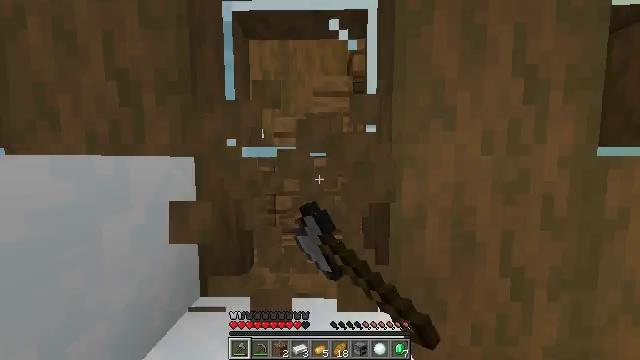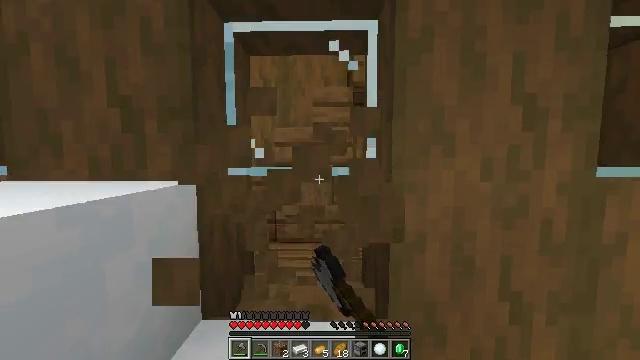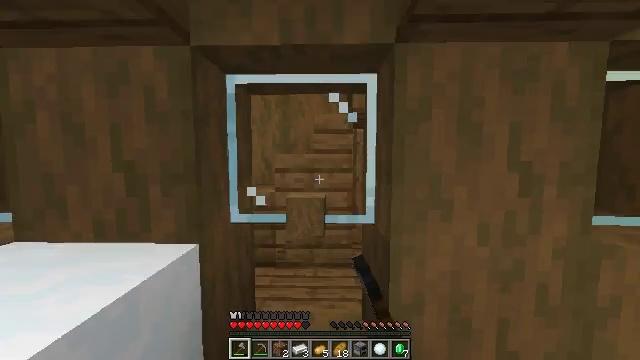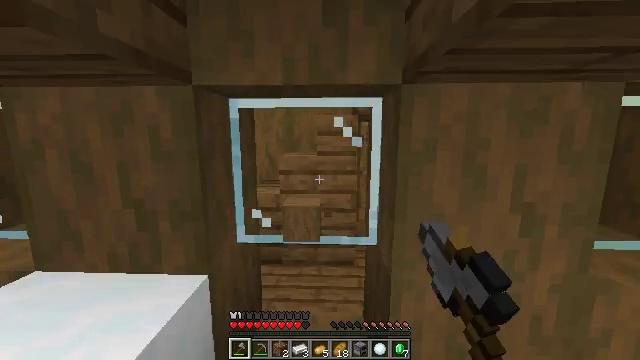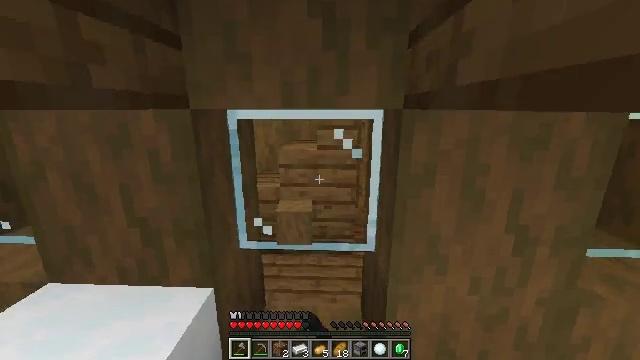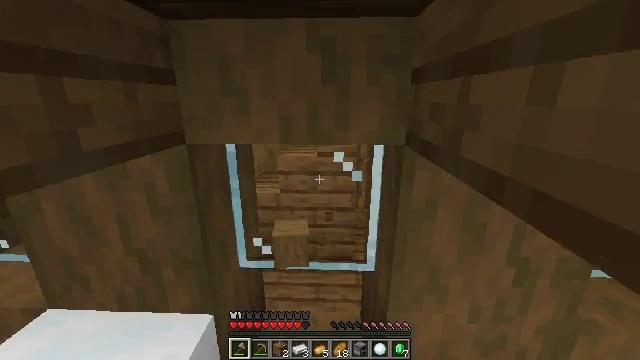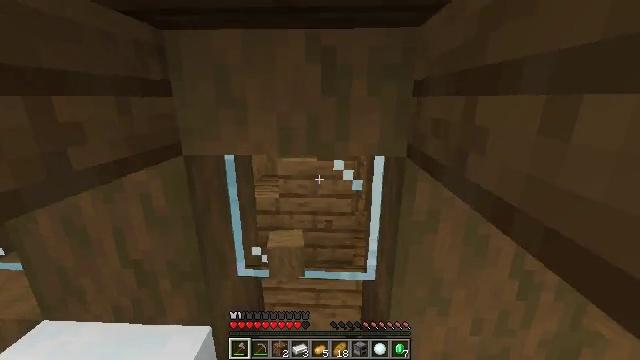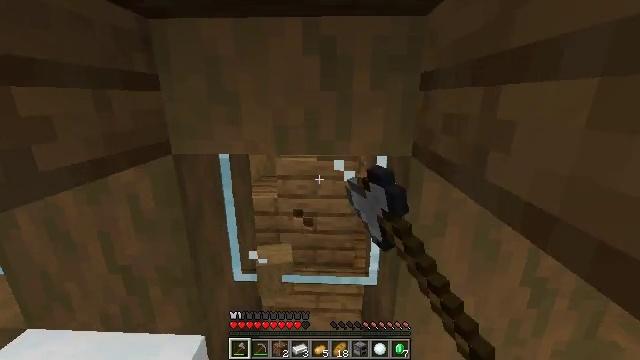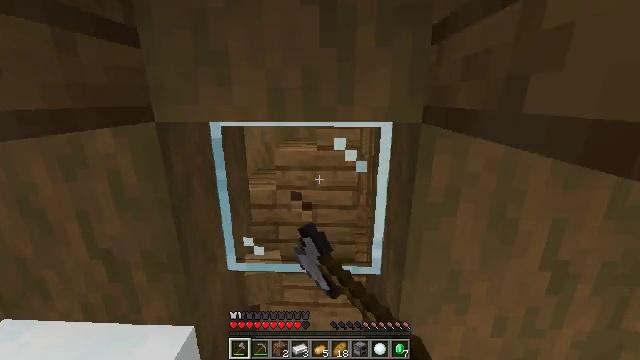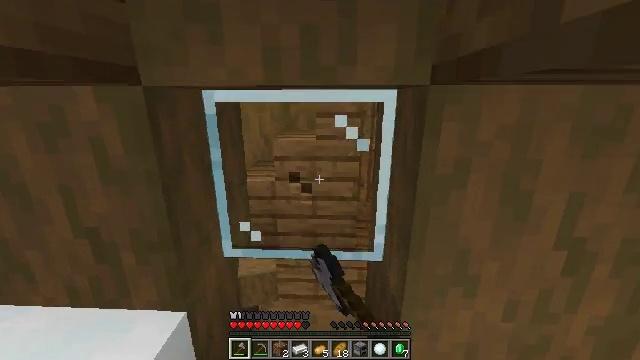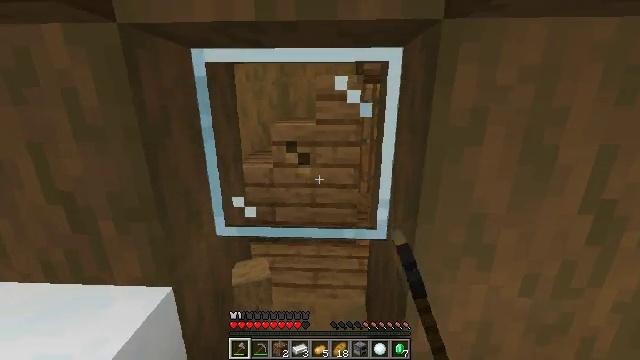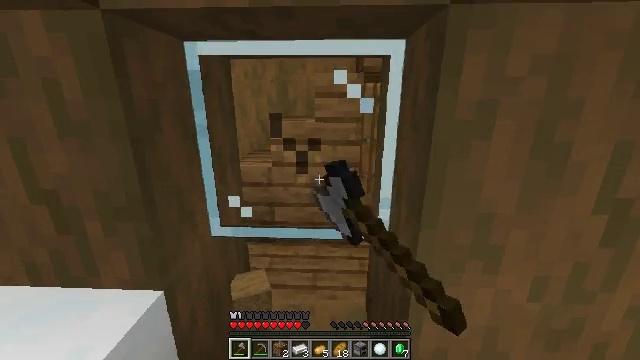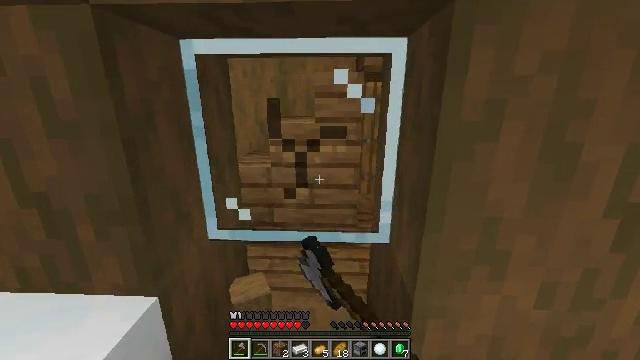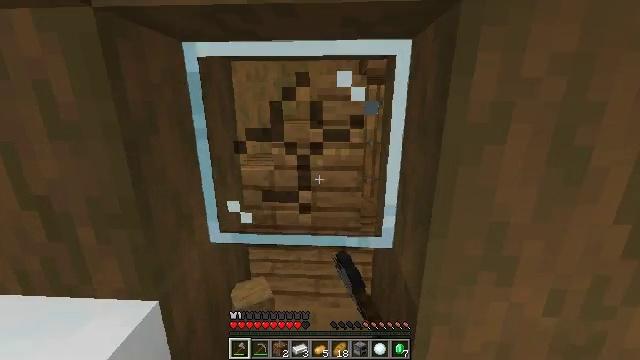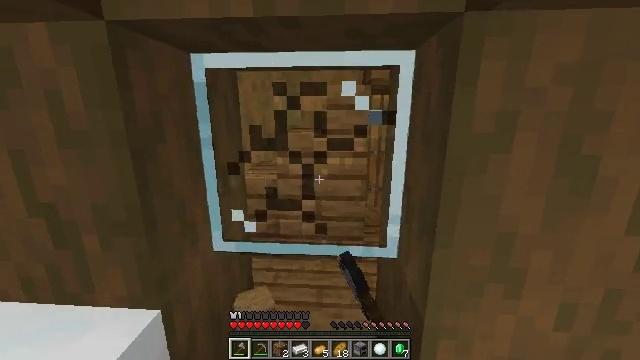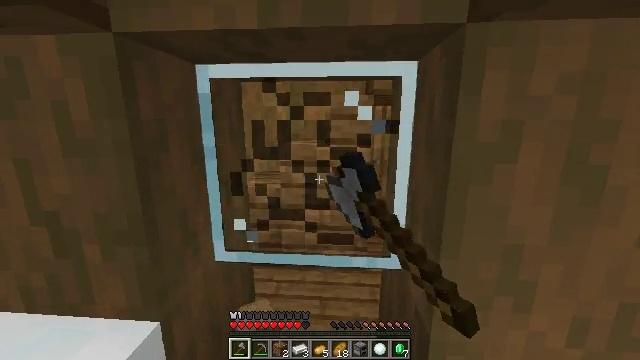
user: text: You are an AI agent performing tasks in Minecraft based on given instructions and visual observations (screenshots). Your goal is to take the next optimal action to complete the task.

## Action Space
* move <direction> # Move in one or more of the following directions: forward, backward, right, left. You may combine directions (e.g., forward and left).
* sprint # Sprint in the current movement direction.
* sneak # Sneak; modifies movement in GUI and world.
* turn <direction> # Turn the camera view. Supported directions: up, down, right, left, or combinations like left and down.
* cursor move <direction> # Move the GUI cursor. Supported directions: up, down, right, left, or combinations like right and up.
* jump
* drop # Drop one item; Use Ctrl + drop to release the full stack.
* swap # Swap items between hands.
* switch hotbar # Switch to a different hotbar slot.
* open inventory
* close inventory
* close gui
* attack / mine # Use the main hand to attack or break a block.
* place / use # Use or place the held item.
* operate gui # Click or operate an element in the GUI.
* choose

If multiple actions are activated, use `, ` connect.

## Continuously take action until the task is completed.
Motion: motion action
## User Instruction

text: Break the glass pane to collect it.
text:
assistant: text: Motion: move forward, attack / mine, jump
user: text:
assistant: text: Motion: move forward, attack / mine, jump
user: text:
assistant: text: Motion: move forward, turn down, attack / mine, jump
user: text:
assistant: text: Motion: move forward, turn down, attack / mine, jump
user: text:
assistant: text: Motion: move forward, turn down, attack / mine
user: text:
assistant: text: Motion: attack / mine
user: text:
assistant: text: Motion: attack / mine
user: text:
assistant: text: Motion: attack / mine
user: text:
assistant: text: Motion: attack / mine
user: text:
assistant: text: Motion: attack / mine
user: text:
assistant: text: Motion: attack / mine
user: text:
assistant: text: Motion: attack / mine
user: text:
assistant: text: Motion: attack / mine
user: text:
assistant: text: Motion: turn up, attack / mine
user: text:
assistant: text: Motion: turn up, attack / mine
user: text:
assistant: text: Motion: attack / mine
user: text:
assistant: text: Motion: attack / mine
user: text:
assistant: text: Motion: attack / mine
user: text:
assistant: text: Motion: attack / mine
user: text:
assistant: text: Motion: attack / mine
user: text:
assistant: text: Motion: move forward, attack / mine
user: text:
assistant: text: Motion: move forward, attack / mine
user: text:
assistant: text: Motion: attack / mine